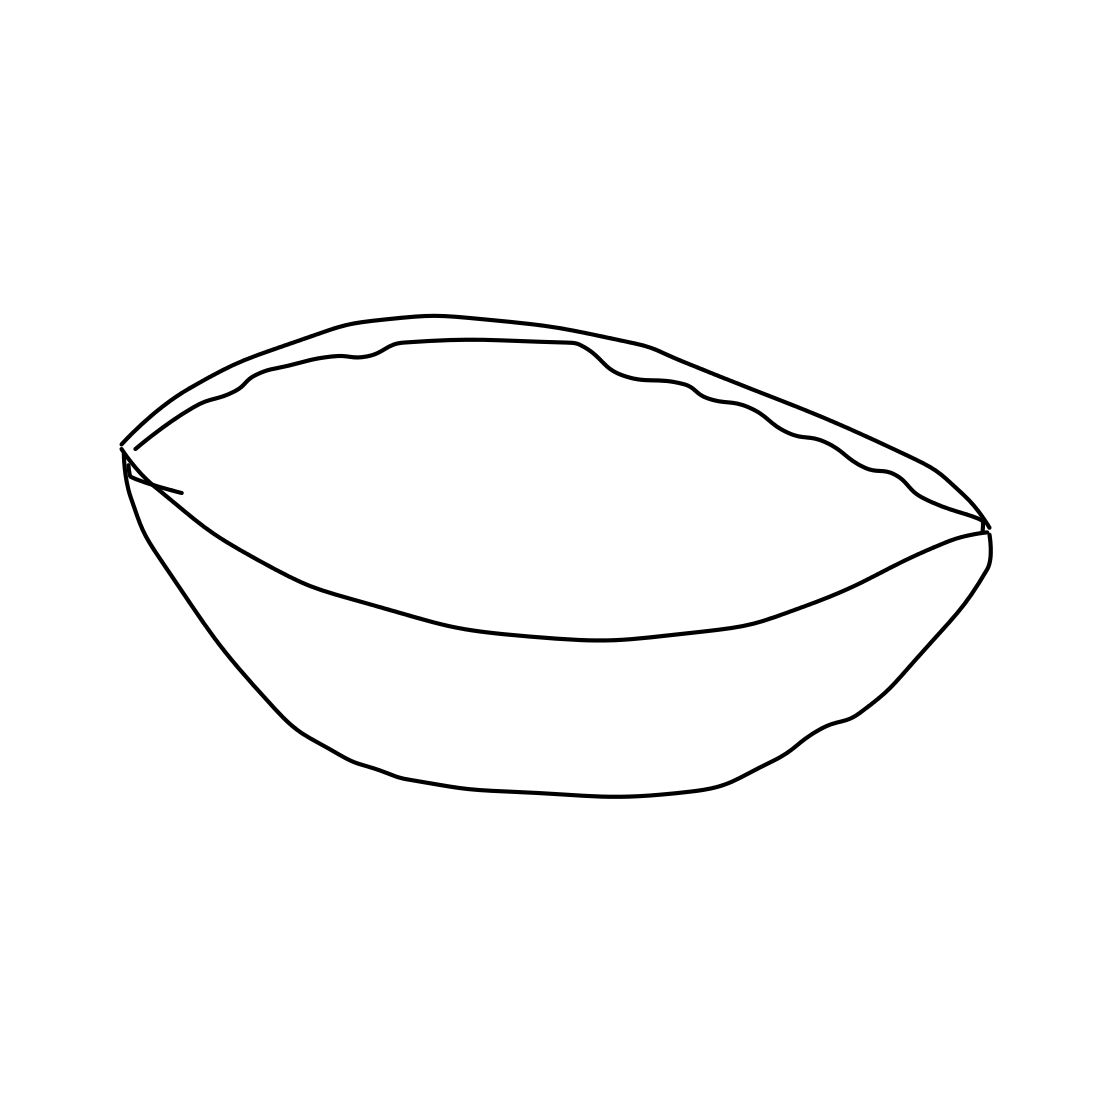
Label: bowl